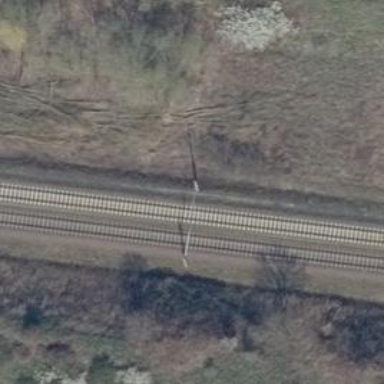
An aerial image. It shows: Railway milestone with catenary mast.